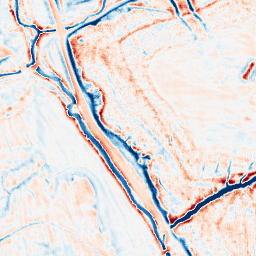
Category: edge_preserving
Decomposition family: bilateral
Decomposition parameters: d: 15
sigma_color: 150
sigma_space: 100
Upsampling method: fft_zeropad
Upsampling parameters: scale: 4
Upsampling scale: 4